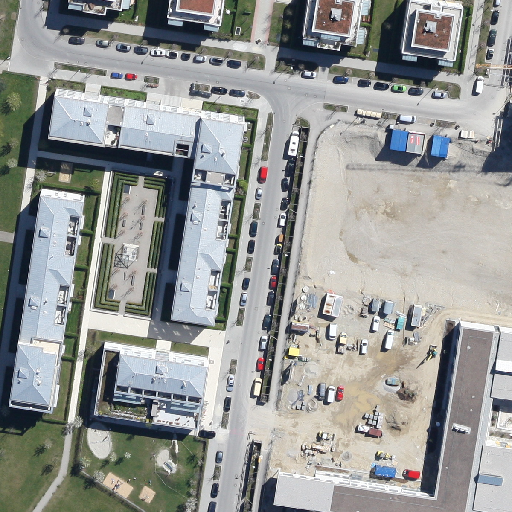
Referring expression: road